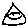
Label: triangle